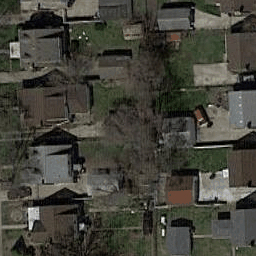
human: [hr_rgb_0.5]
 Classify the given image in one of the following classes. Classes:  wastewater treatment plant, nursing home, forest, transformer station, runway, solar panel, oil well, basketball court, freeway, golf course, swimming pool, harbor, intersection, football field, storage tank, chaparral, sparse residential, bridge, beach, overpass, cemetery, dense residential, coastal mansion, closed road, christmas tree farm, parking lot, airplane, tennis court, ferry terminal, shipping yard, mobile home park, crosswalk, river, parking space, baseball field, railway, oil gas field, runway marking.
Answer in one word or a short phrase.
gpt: dense residential